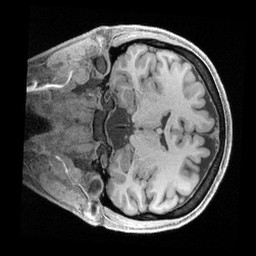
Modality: T1w
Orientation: coronal
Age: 30
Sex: female
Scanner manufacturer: siemens
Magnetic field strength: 3 T
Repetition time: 2.4 s
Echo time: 0.00241 s